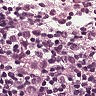
Metastatic tissue present: yes